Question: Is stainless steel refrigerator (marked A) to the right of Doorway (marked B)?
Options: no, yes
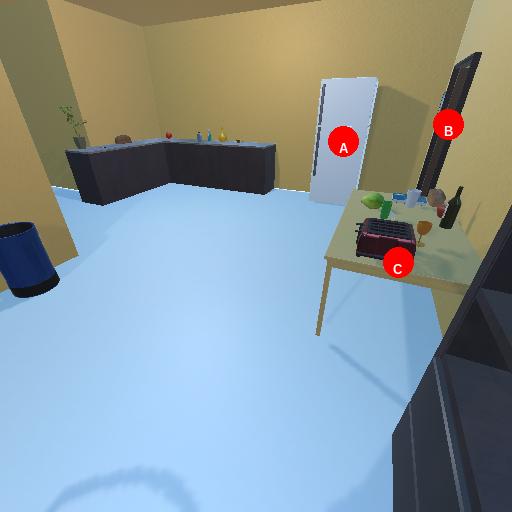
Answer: no